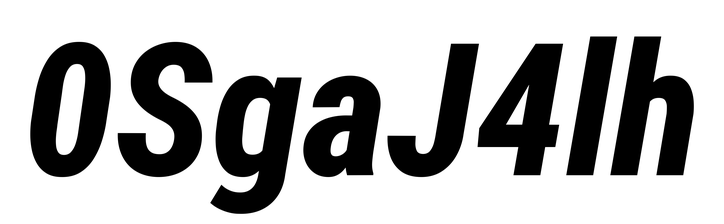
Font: Roboto-Italic_Condensed_ExtraBold_Italic